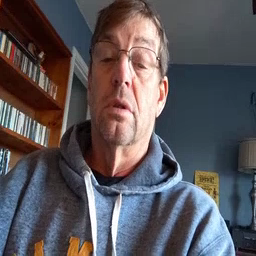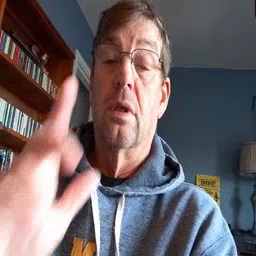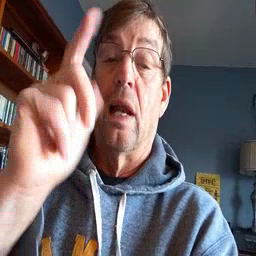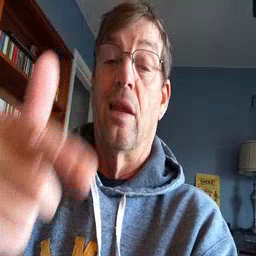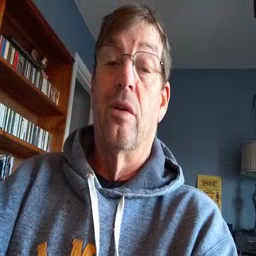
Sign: later